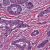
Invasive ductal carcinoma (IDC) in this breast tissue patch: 1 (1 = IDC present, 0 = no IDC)